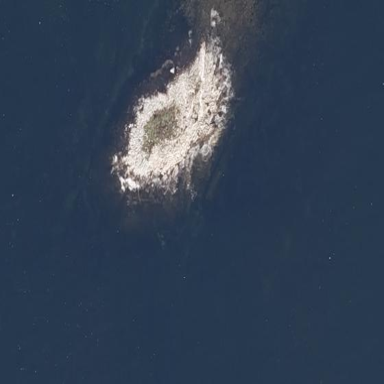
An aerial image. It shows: Islet along the natural coastline.